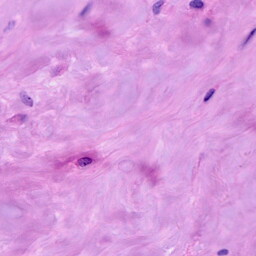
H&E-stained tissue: Breast